Field crop: maize
Growth stage: 2
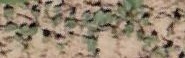
Species: convolvulus